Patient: sex M, age 63
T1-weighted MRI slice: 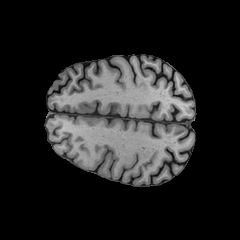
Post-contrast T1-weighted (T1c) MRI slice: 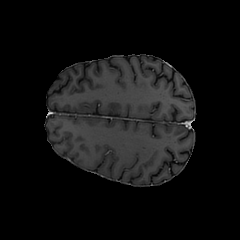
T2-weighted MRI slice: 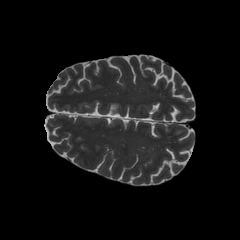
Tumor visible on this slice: no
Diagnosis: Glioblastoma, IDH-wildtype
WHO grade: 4